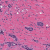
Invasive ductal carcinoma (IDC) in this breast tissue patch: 1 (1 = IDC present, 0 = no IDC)